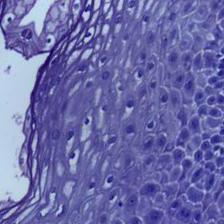
Diagnosis: Normal